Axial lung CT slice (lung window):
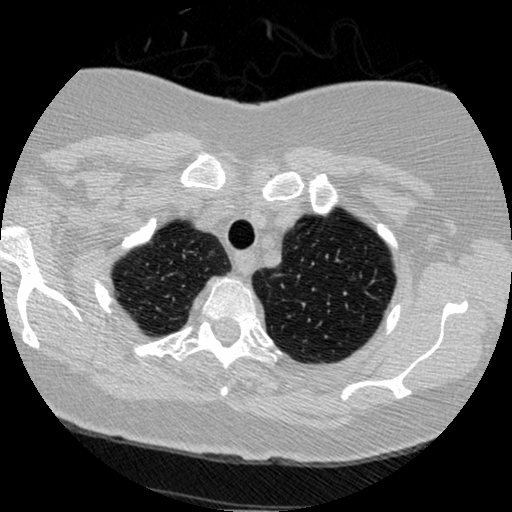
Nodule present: no